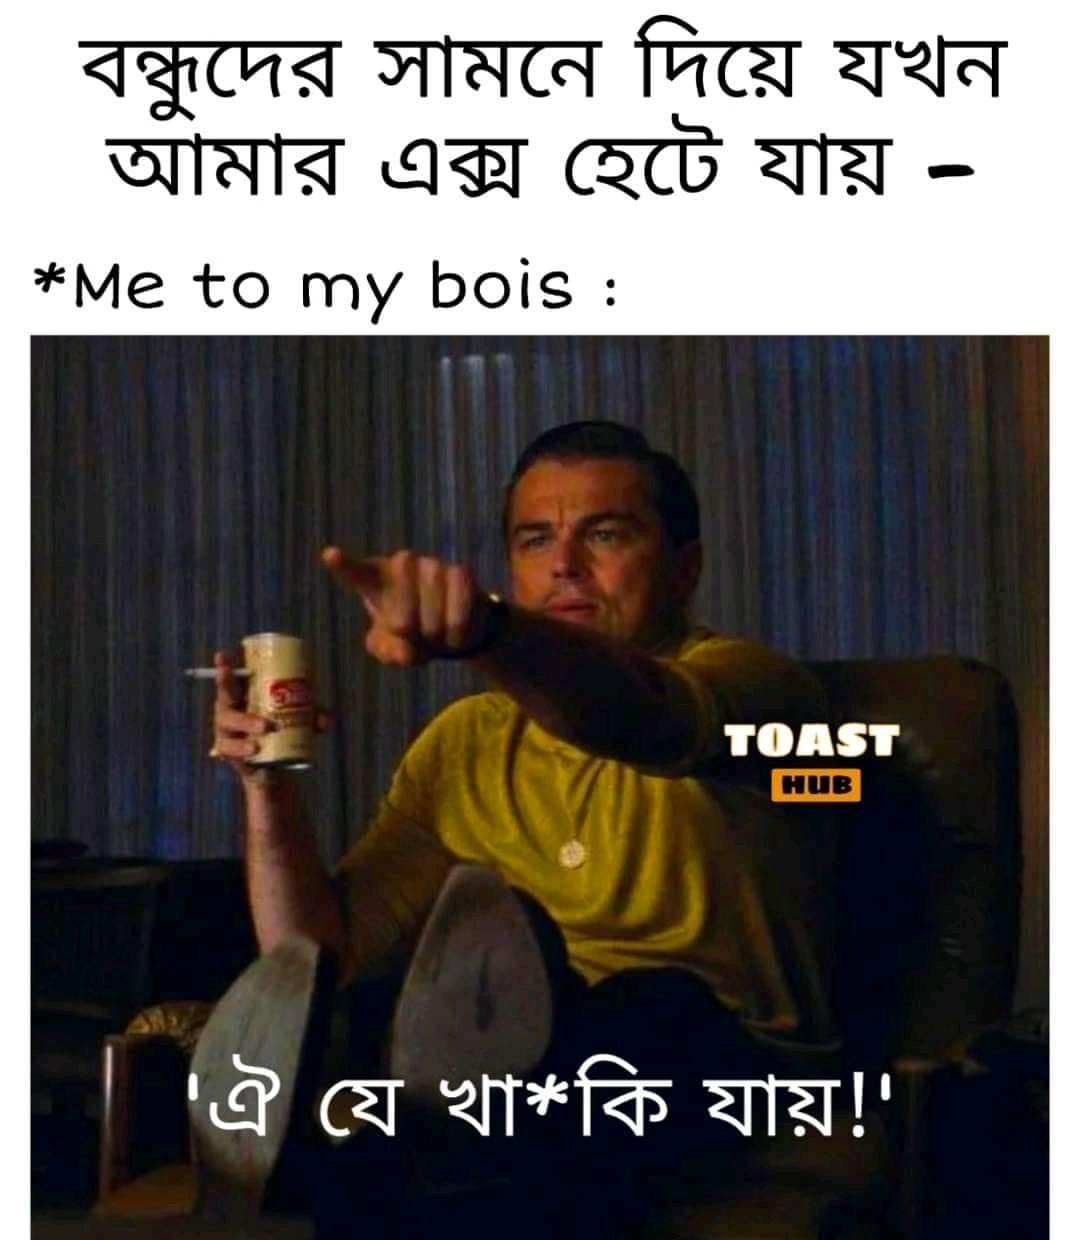
Caption: বন্ধু্দের সামনে দিয়ে যখন আমার এক্স হেঁটে যায় - *Me to my bois :    'ঐ যে খা*কি যায় !"
Label: hate